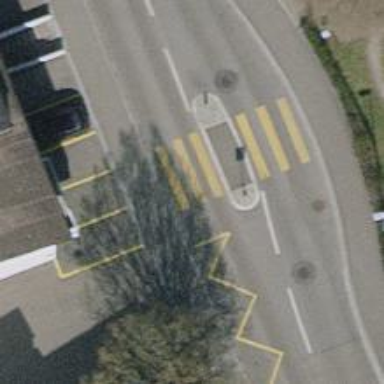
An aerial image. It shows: Kerb serving as barrier.